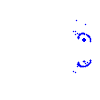
Particle: proton